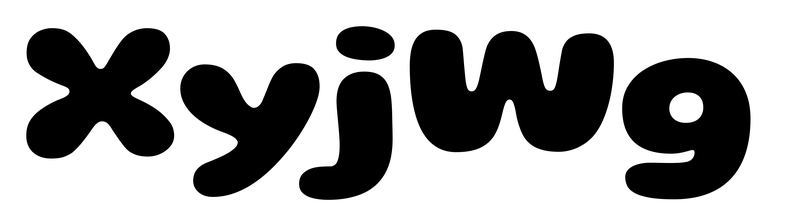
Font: Gluten_ExtraBold